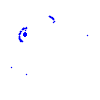
Particle: kaon